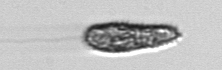
Label: Pseudochattonella_farcimen